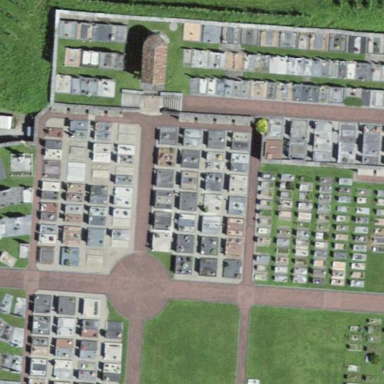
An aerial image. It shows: Cemetery.